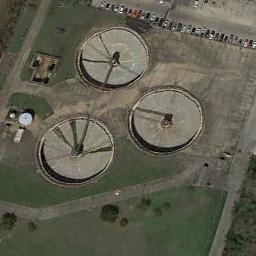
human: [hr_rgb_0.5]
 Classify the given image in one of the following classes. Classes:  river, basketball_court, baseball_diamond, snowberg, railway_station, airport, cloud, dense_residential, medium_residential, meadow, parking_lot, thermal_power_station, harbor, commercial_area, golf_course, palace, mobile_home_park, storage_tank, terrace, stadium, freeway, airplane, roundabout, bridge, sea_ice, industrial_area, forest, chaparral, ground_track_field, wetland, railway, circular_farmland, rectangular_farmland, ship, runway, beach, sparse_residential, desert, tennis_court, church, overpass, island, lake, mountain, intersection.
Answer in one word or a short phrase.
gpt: storage_tank